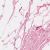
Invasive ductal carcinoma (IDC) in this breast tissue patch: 0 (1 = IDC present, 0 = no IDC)